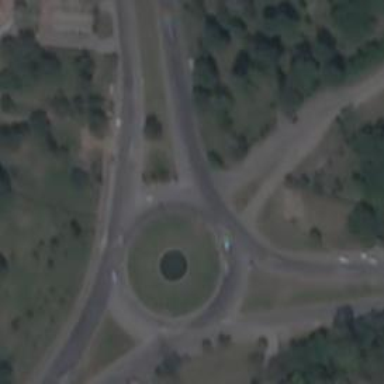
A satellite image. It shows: Roundabout on trunk highway.